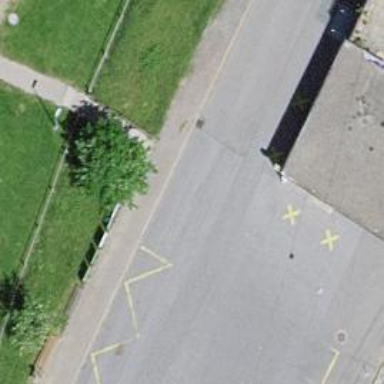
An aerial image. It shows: Set of steps on the road.